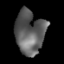
Tissue: lung
Cell type: T cells
Senescence score: 0.2061
Nuclear area (px): 1231
Mean DAPI intensity: 95.552